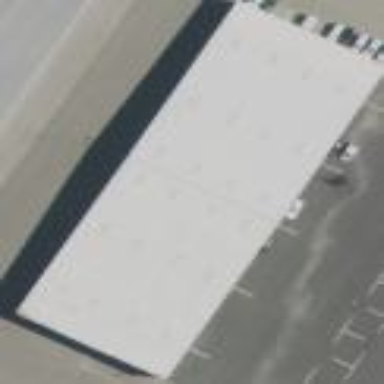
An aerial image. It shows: Hangar building located at airport.